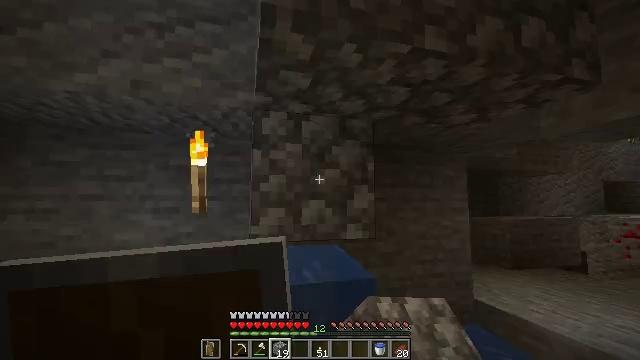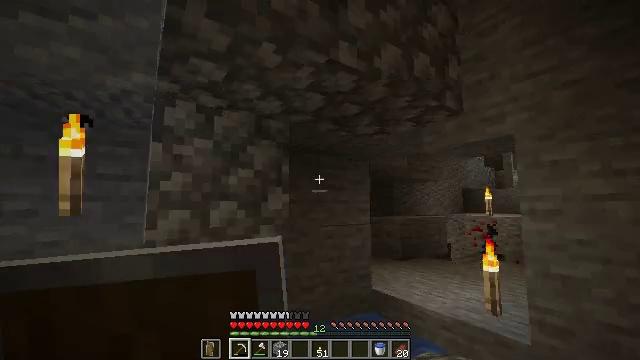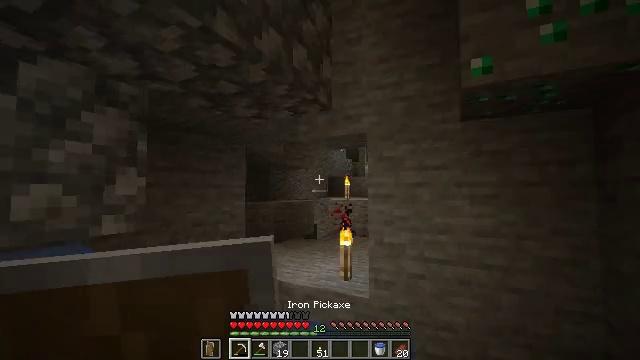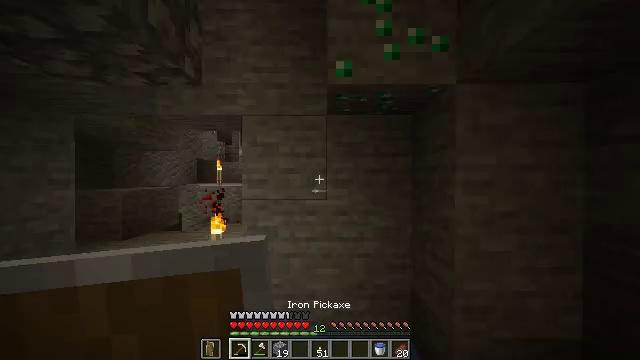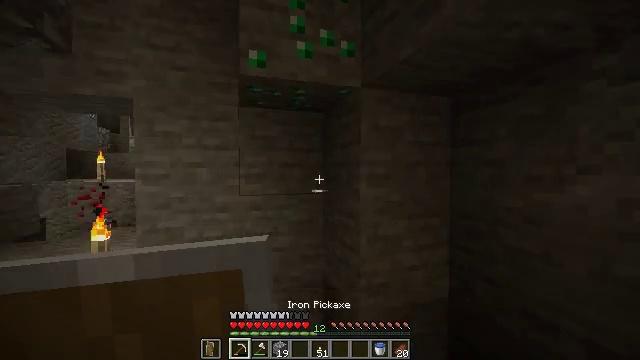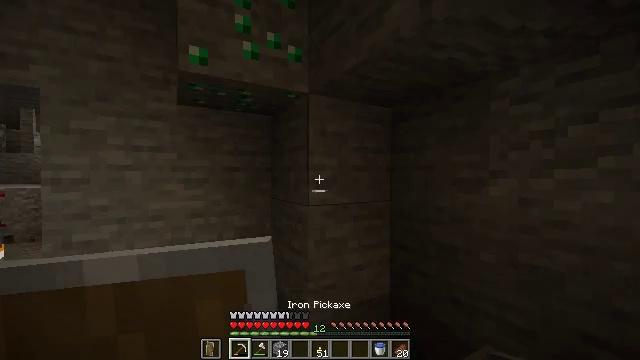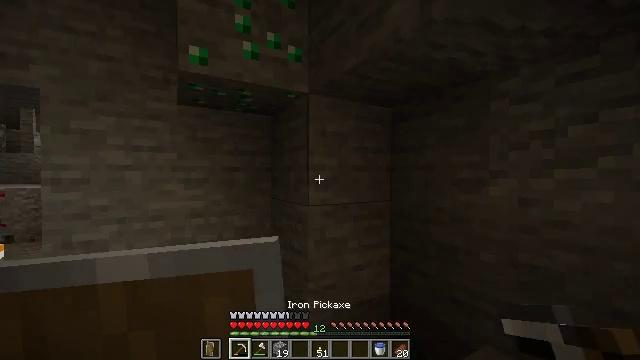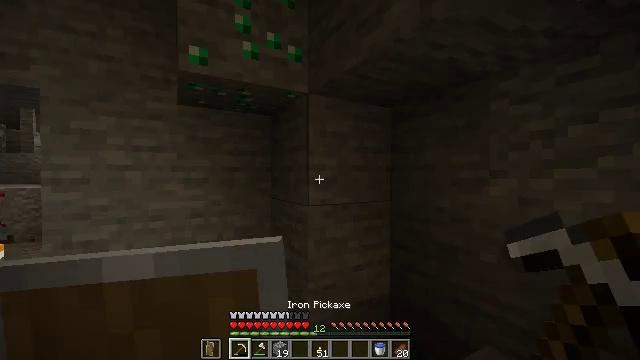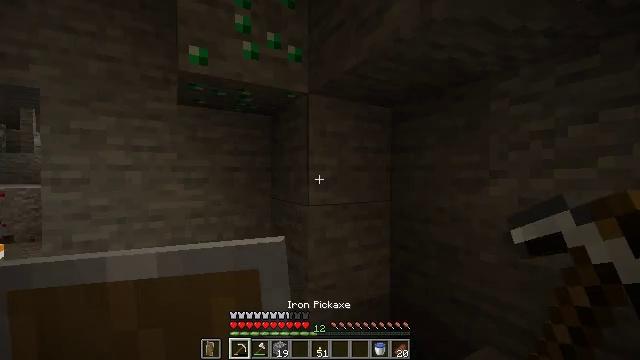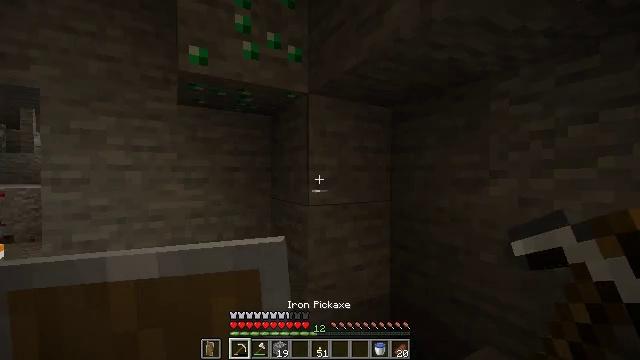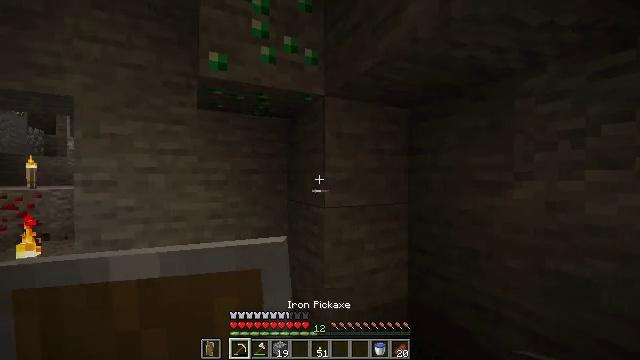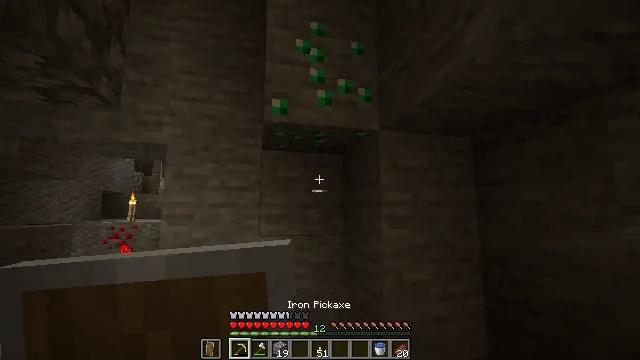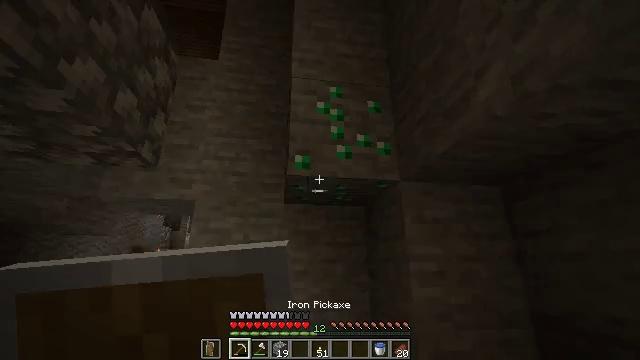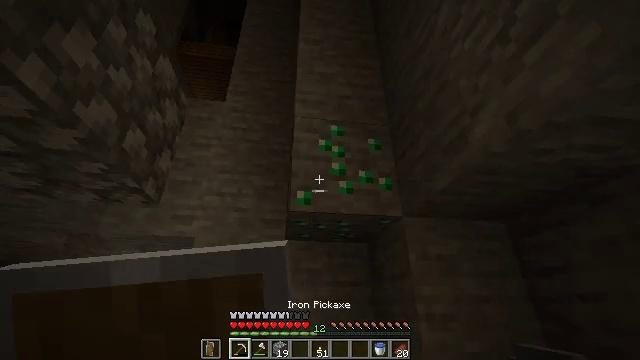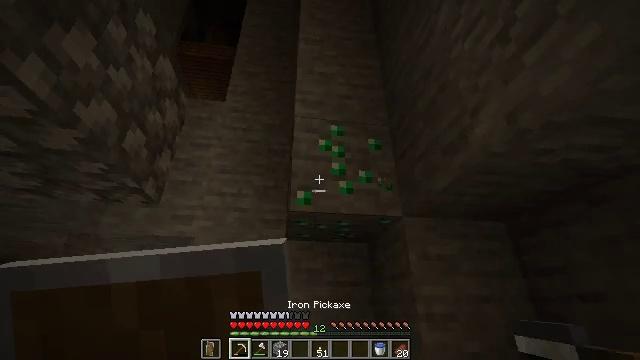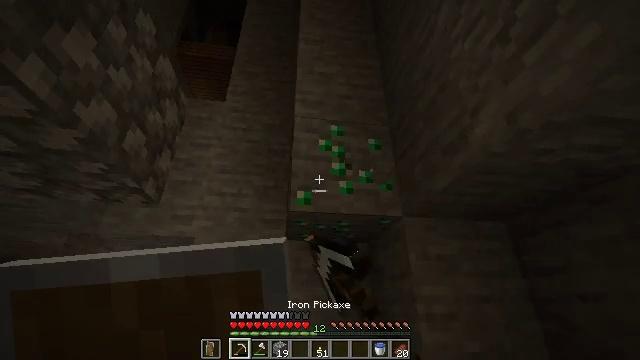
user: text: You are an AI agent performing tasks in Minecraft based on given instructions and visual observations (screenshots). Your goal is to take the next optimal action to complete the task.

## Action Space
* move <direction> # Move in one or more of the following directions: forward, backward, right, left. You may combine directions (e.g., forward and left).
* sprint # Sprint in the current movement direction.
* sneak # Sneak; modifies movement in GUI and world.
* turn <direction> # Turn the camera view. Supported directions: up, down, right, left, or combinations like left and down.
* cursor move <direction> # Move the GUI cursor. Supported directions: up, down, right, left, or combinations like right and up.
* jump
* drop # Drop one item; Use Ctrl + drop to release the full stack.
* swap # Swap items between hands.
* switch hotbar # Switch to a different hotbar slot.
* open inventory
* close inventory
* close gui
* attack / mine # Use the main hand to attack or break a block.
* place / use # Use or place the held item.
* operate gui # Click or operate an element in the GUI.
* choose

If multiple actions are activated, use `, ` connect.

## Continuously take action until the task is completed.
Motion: motion action
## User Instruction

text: Harvest emerald ore in the Extreme Hills biome.
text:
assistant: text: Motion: sneak, turn right, switch to hotbar 1
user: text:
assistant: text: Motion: sneak, turn right and down, switch to hotbar 1
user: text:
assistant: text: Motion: sneak, turn right and down, switch to hotbar 1
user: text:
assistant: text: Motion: sneak, turn right and down
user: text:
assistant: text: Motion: sneak, turn right
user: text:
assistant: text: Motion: sneak
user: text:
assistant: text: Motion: sneak
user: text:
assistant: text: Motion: sneak
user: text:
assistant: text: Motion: sneak
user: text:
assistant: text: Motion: sneak, turn left
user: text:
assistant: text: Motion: sneak, turn left and up
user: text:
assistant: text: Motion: sneak, turn left and up
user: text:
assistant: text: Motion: sneak, turn up
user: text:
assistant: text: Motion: sneak, attack / mine
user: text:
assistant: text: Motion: attack / mine
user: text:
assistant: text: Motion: attack / mine
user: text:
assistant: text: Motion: attack / mine
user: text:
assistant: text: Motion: attack / mine
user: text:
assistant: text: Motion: attack / mine
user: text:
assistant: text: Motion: attack / mine
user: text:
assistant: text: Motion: attack / mine
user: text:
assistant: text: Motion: attack / mine
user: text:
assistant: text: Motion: attack / mine
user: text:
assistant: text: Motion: turn right and down, attack / mine
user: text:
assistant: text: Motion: attack / mine
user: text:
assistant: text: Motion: attack / mine
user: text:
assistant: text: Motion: attack / mine
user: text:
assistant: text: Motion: attack / mine
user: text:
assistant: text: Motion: attack / mine
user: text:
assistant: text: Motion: attack / mine